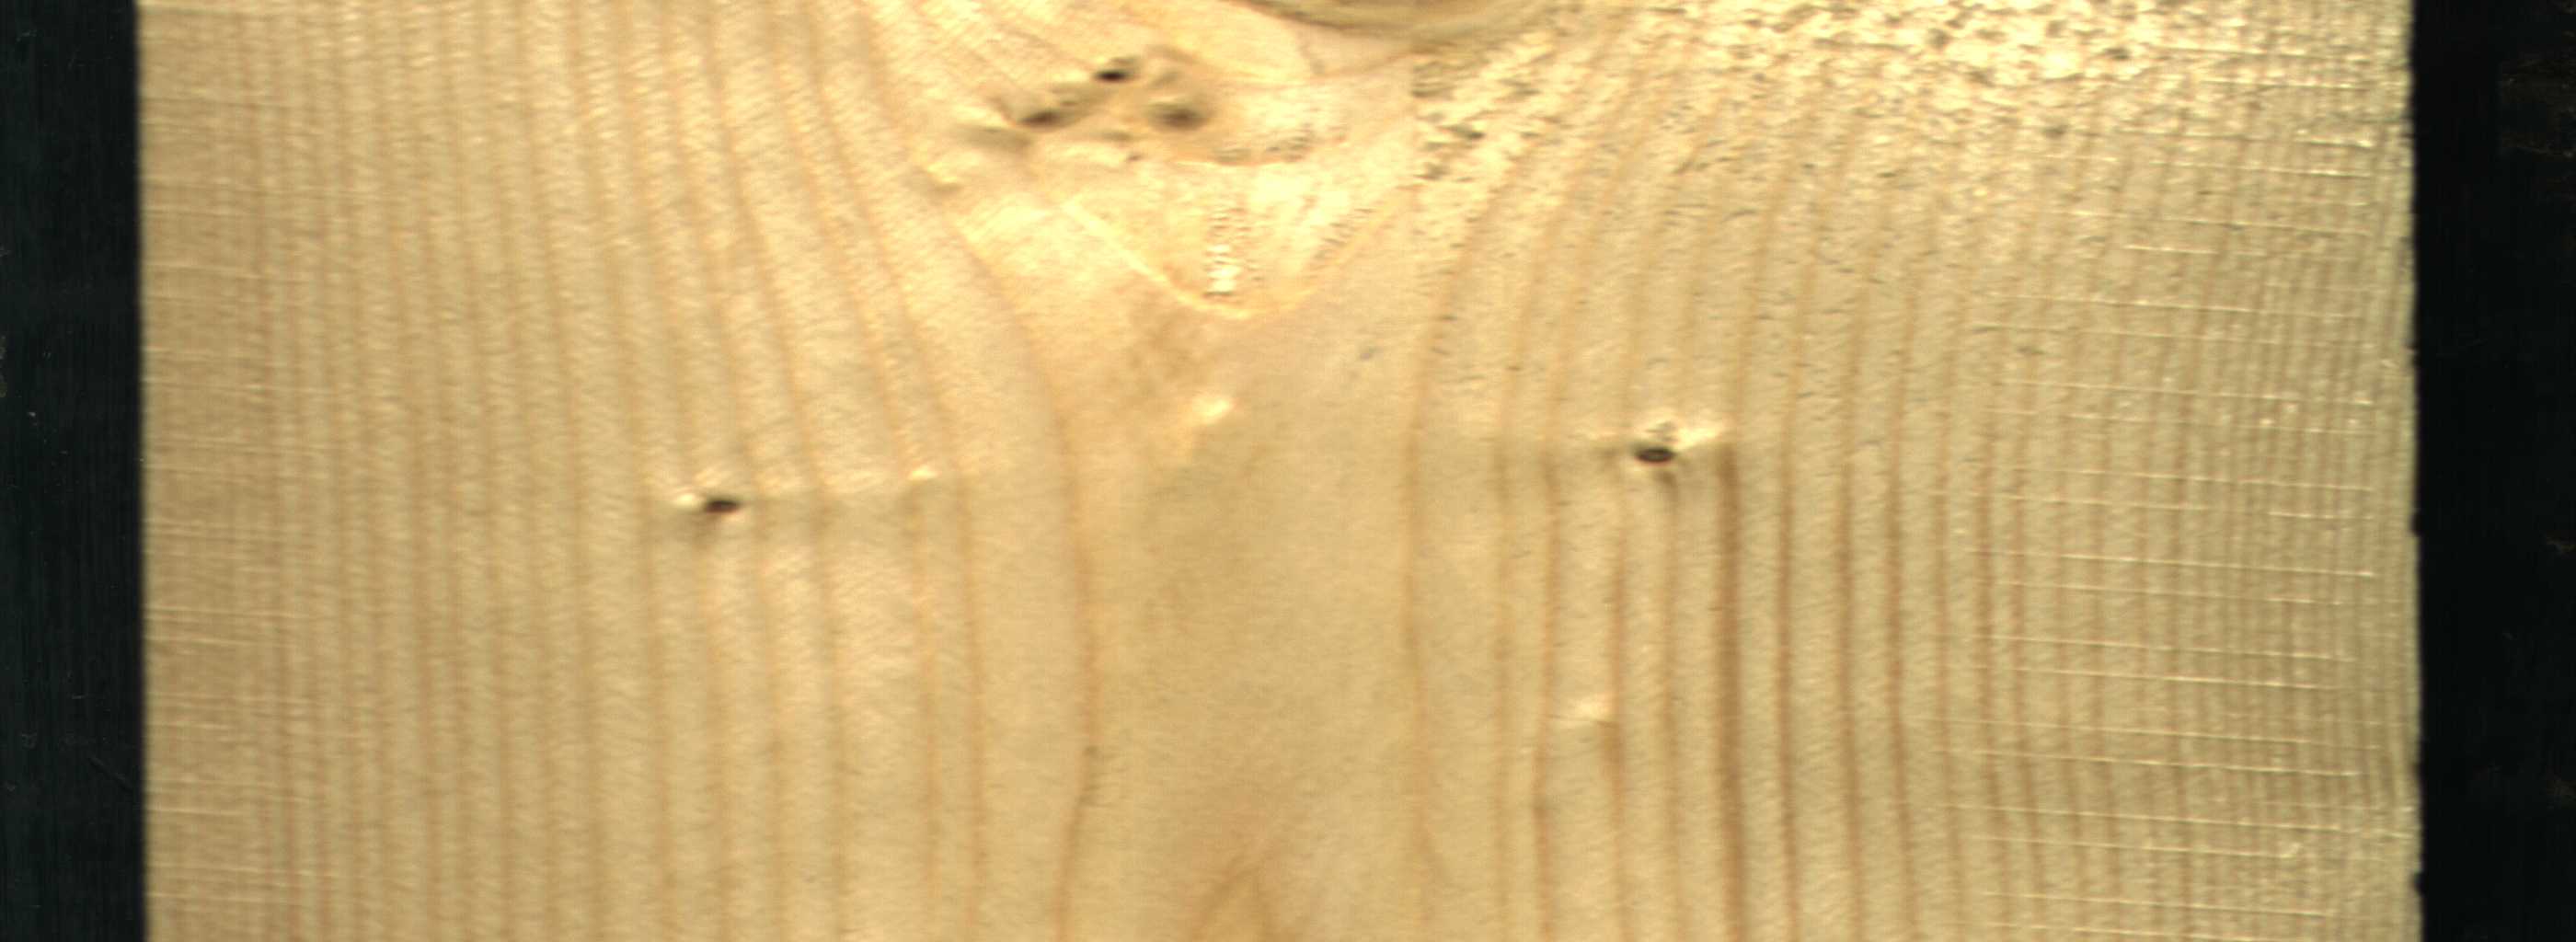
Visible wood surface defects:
Live_Knot
Live_Knot
Live_Knot
Live_Knot
Live_Knot